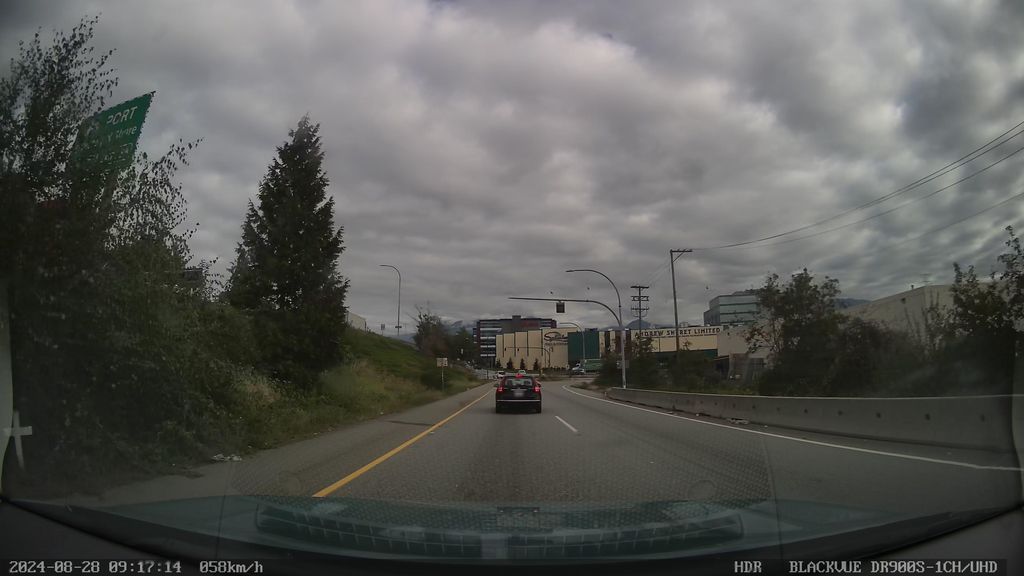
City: vancouver